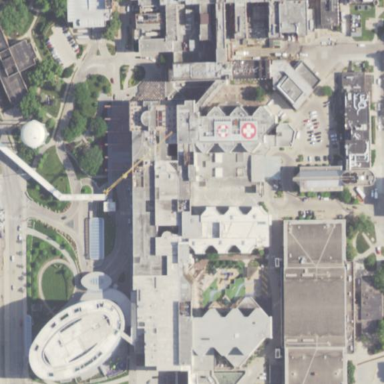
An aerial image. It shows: Hospital providing healthcare services.